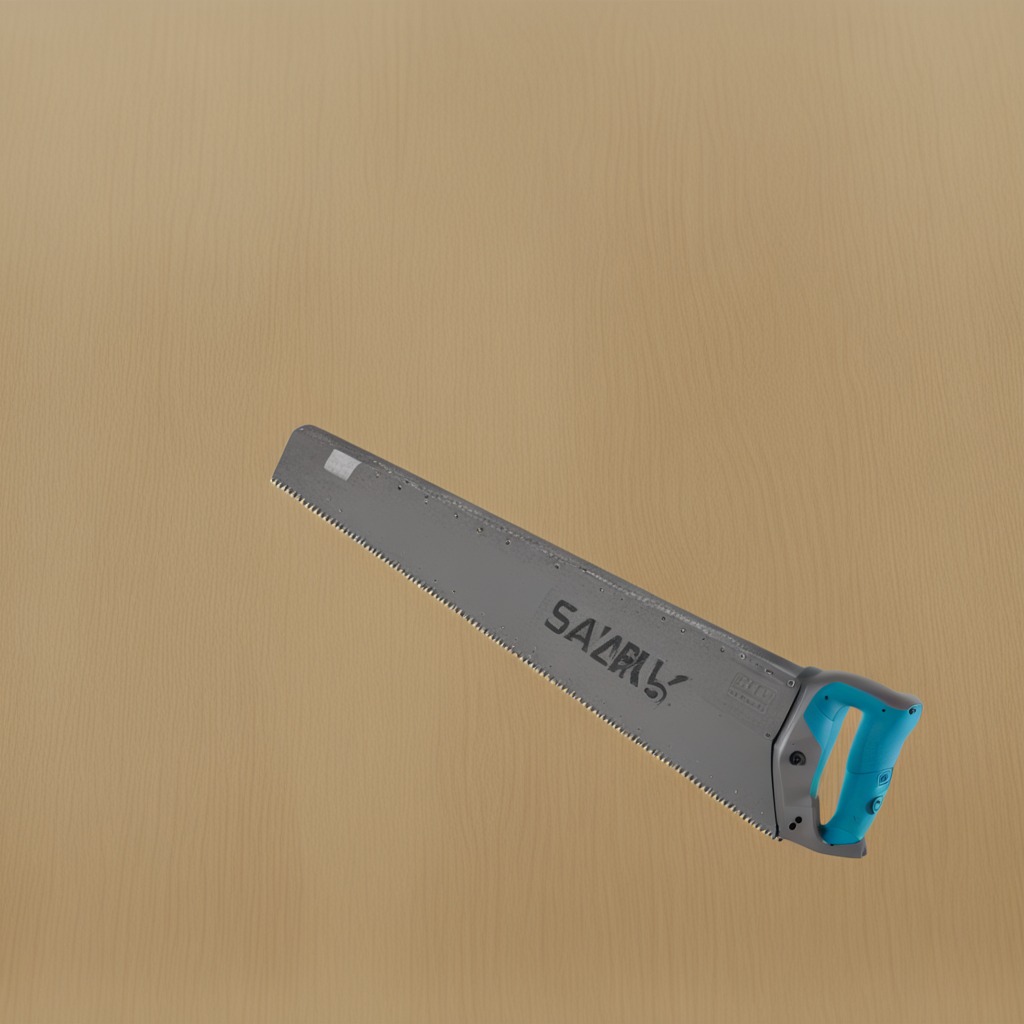
A metal saw lies on a plywood surface in a paint workshop lit by afternoon window light.